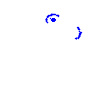
Particle: kaon